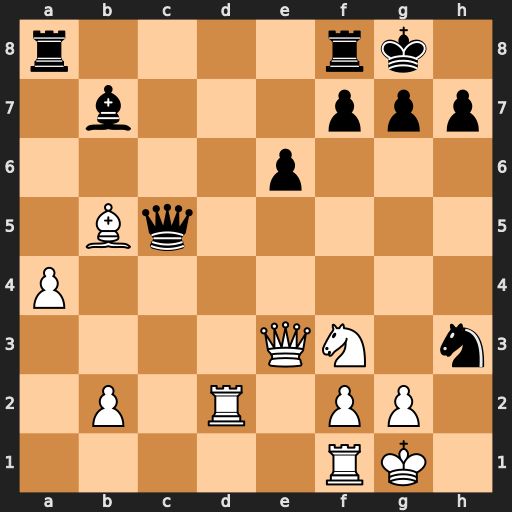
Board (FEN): r4rk1/1b3ppp/4p3/1Bq5/P7/4QN1n/1P1R1PP1/5RK1
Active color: w
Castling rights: -
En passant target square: -
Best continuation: gxh3 Qxe3 fxe3